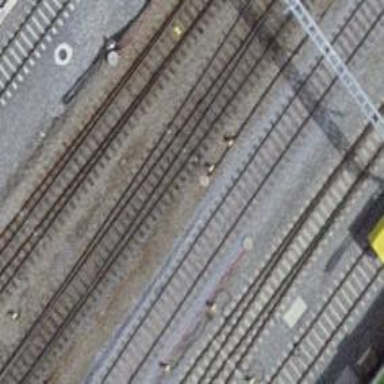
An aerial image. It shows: Single-track electrified railway siding with contact line.